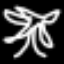
Label: palm tree